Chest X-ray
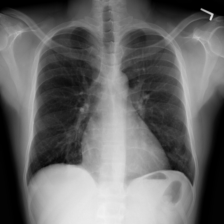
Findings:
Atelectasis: negative
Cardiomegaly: negative
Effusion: negative
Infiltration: negative
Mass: negative
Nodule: negative
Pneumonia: negative
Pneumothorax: negative
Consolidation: negative
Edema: negative
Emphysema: negative
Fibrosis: negative
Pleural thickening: negative
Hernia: negative